Question: I am using Visual Studio 2012 Ultimate. I simply create a new Windows Application form, now when I move 'Shockwave Flash Object' to my form I received the error 'Failed to create component 'AxHost''.
I also download and install the Visual Basic 2010 and same thing is happening there.I also installed the latest .Net 4.5. What is missing in my PC or in my Project?

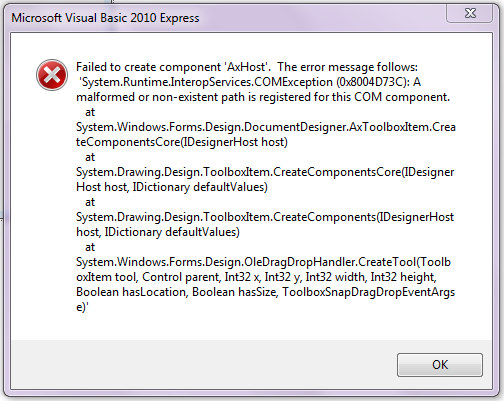
Answer: I found it's solution. I just rename the file 'Flash64_16_0_0_305.ocx' to 'Flash32_16_0_0_305.ocx' and then run both command in cmd
'''
regsvr32 C:\Windows\SysWOW64\Macromed\Flash\Flash32_16_0_0_305.ocx
regsvr32 C:\Windows\System32\Macromed\Flash\Flash32_16_0_0_305.ocx
'''
and it's works fine.